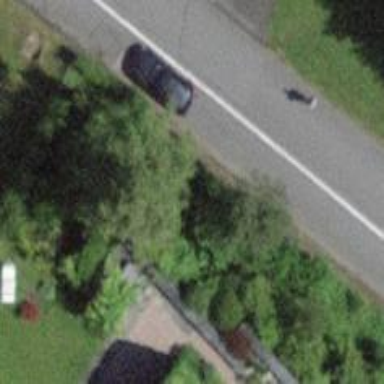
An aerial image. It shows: Street-side parking area.